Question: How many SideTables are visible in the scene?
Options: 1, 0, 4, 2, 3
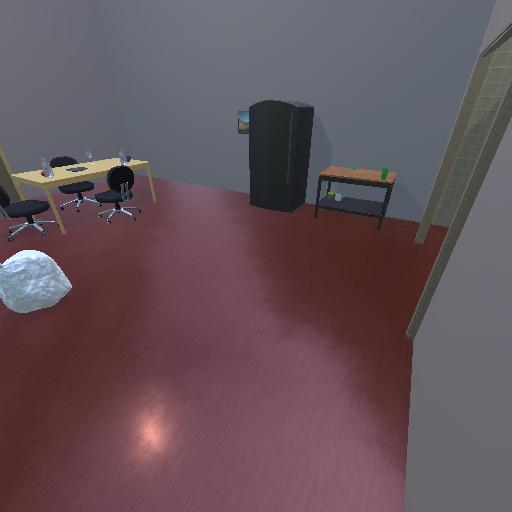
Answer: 1